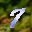
Label: 7